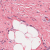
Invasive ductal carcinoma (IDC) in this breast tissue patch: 0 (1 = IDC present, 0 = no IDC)